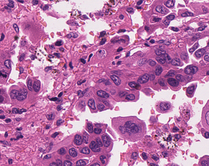
Tumor epithelial tissue: yes
Tumor-associated stroma tissue: yes
Normal tissue: no